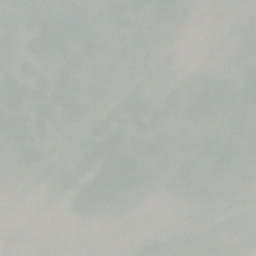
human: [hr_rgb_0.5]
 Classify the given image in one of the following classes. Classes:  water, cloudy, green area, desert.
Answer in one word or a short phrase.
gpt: cloudy